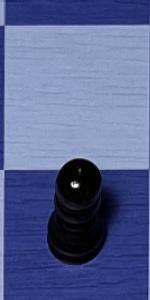
Label: Pawn_Black